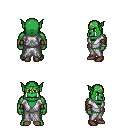
a pixel art fantasy rpg character, male body template, orc, green skin, white robe, white pants, plain hairstyle, cloth bracers, brown shoes, four views (front, back, left, right), 2x2 character sprite sheet, small pixel art, hard edges, no anti-aliasing